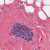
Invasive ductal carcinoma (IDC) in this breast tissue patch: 0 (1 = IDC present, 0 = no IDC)